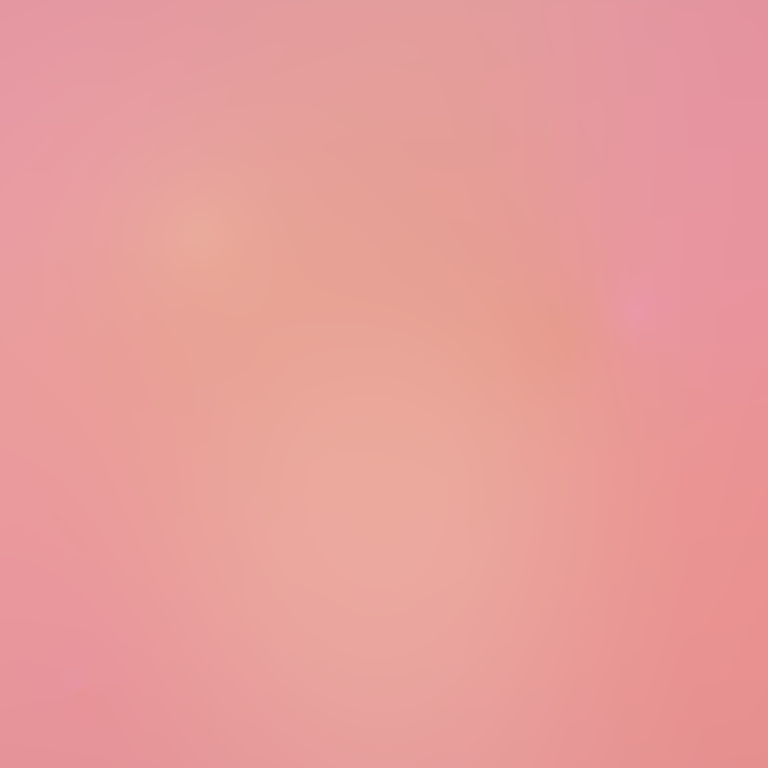
Abstract light effect, smooth gradient from soft pink to warm peach, serene atmosphere, diffuse glow, no room, no furniture, no objects.